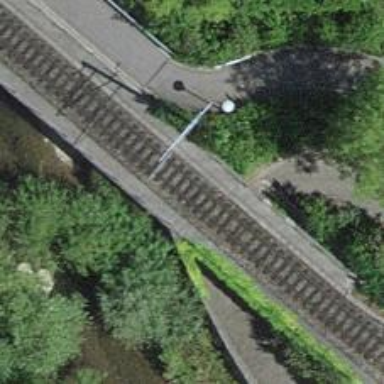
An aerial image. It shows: Narrow-gauge railway bridge with electrified contact line.